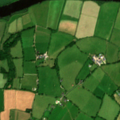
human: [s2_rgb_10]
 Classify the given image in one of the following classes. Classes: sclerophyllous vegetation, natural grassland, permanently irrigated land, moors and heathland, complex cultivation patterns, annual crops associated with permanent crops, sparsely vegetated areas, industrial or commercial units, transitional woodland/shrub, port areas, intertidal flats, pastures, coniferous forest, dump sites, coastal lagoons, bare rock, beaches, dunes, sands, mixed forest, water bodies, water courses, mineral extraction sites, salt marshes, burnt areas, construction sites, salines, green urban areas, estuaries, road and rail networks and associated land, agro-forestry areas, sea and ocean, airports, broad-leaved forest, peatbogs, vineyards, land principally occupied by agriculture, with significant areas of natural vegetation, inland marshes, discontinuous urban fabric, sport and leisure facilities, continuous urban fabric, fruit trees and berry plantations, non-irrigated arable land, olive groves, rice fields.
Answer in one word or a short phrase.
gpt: non-irrigated arable land, pastures, water courses